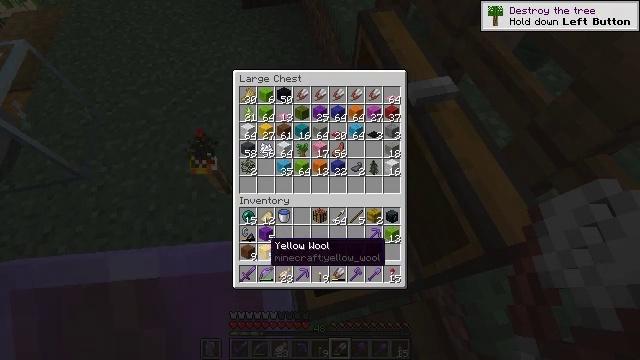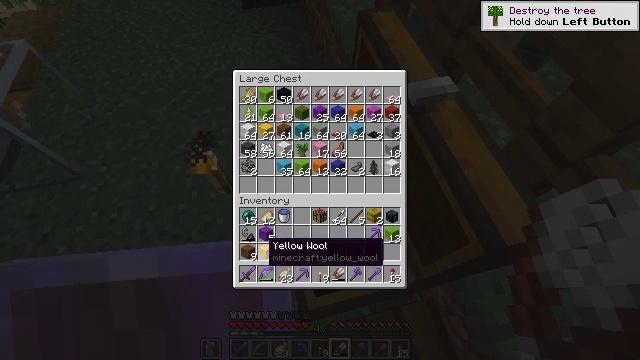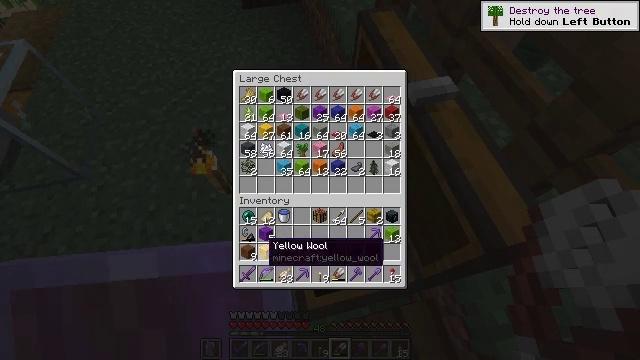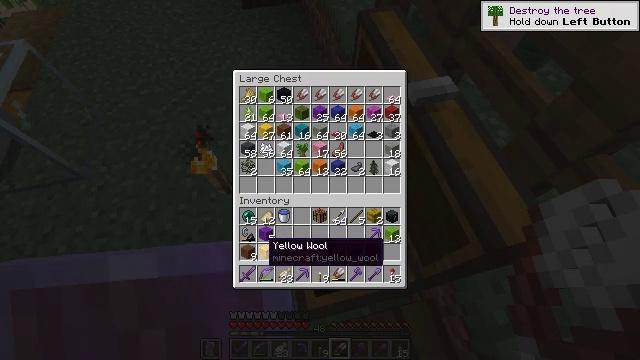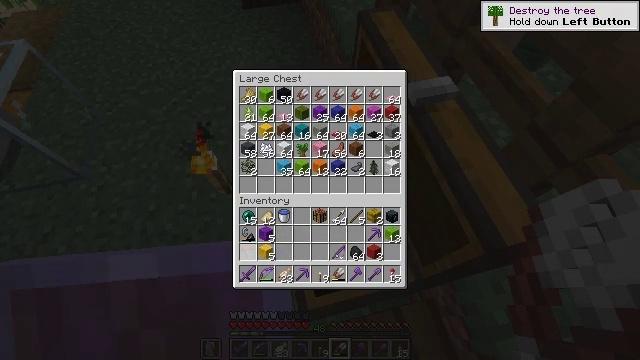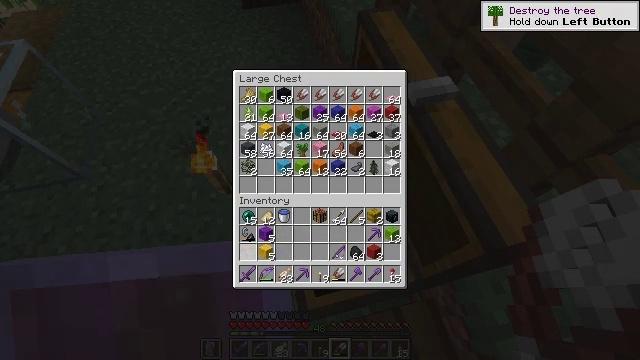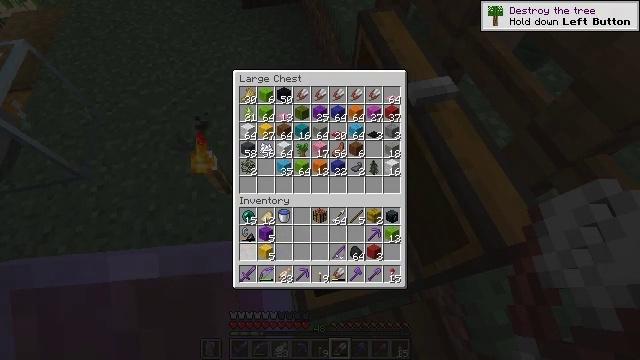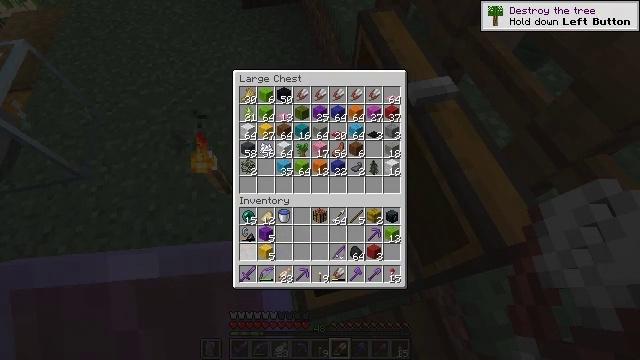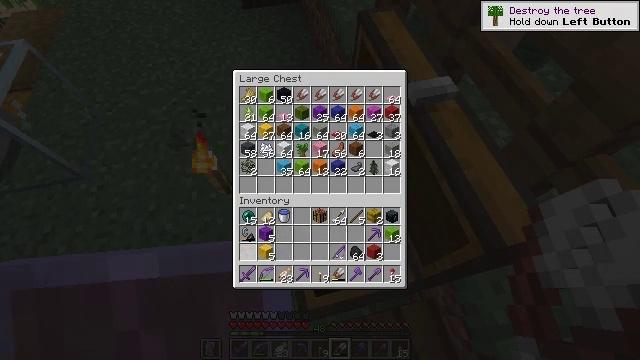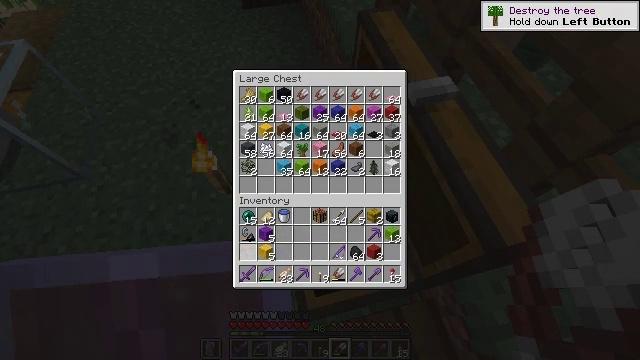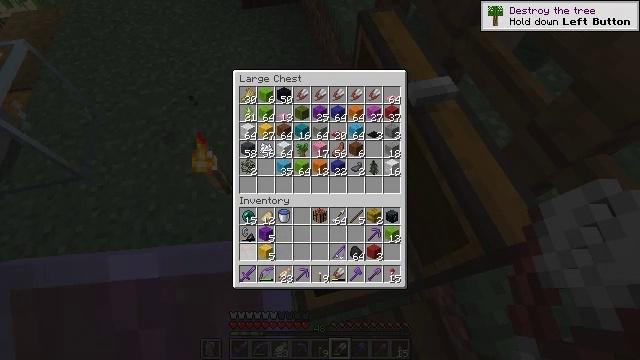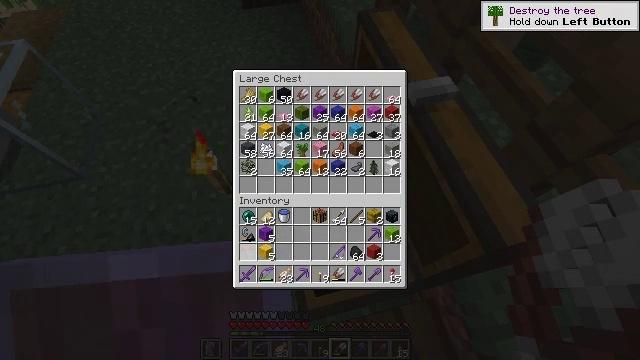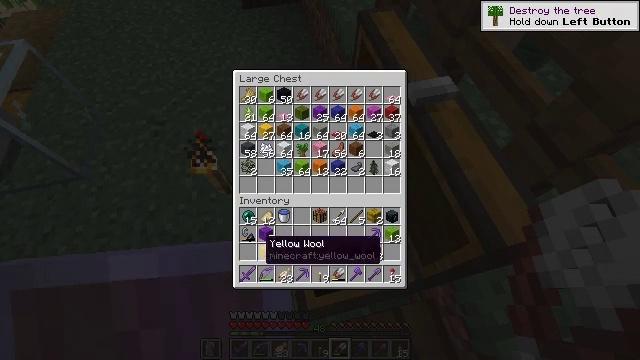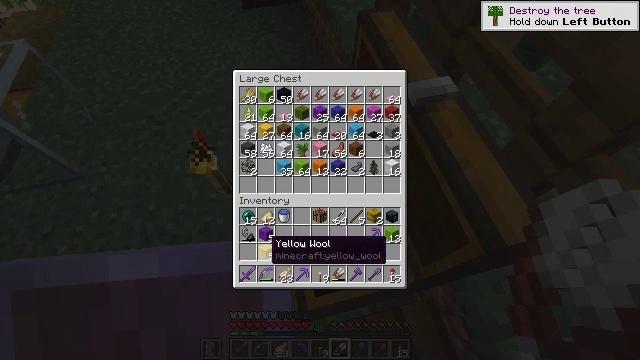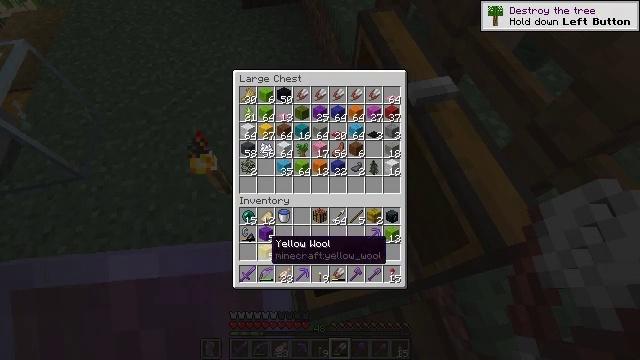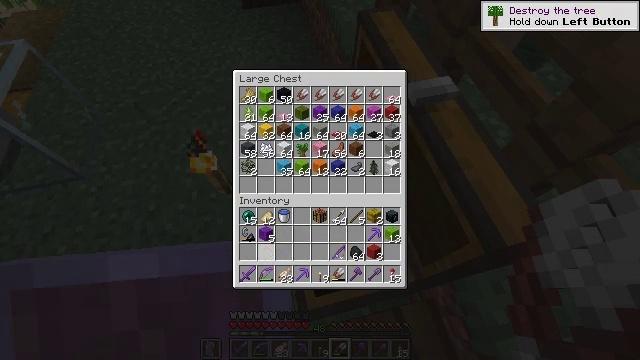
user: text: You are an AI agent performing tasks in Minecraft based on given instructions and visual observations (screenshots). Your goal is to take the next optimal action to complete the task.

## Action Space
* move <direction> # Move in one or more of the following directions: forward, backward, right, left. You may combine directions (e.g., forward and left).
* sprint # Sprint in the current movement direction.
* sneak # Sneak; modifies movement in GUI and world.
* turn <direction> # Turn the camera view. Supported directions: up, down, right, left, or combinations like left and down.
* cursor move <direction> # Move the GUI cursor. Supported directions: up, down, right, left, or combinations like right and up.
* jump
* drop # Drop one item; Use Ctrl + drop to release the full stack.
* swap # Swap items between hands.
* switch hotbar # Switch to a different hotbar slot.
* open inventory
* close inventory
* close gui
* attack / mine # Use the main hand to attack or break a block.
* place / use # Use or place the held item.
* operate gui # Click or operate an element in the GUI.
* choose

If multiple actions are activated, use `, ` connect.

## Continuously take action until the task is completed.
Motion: motion action
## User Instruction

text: craft item air
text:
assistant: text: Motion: sneak
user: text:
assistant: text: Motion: sneak
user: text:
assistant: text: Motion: sneak
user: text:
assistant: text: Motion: sneak, attack / mine
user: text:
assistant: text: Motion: sneak, attack / mine
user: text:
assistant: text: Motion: sneak, attack / mine
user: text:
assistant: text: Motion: sneak, attack / mine
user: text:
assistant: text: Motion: sneak
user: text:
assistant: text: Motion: sneak
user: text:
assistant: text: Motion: sneak
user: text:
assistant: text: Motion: sneak
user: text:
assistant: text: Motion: sneak
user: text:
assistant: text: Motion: sneak
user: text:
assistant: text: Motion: sneak
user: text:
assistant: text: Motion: sneak, attack / mine
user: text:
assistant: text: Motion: sneak, attack / mine
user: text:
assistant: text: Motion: sneak, attack / mine
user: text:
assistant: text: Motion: sneak
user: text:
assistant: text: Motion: sneak
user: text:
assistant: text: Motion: sneak, turn up
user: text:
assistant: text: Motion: sneak
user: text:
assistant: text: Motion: sneak
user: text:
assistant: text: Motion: sneak
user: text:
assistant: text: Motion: sneak, attack / mine
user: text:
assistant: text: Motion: sneak, attack / mine
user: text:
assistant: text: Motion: sneak, turn right, attack / mine
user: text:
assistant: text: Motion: sneak, turn right
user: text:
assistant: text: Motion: sneak, turn right
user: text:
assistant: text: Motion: sneak, turn right
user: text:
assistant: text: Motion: sneak, turn right